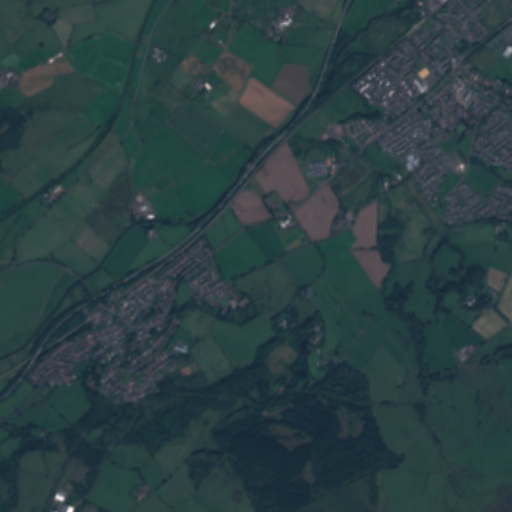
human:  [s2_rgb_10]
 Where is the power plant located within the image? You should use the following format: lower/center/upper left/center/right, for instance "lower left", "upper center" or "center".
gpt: There is no power plant in the image.